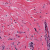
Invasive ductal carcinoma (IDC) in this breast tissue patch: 0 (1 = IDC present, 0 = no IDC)